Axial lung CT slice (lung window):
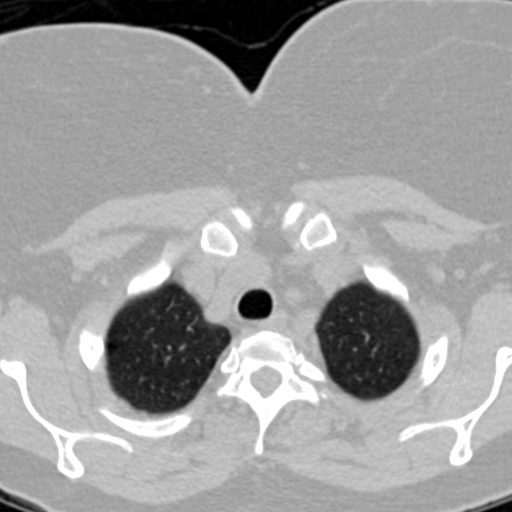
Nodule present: no